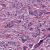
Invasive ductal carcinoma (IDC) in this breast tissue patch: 1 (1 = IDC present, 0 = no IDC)